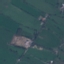
Land use / land cover class: Pasture